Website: apple
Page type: billing-address
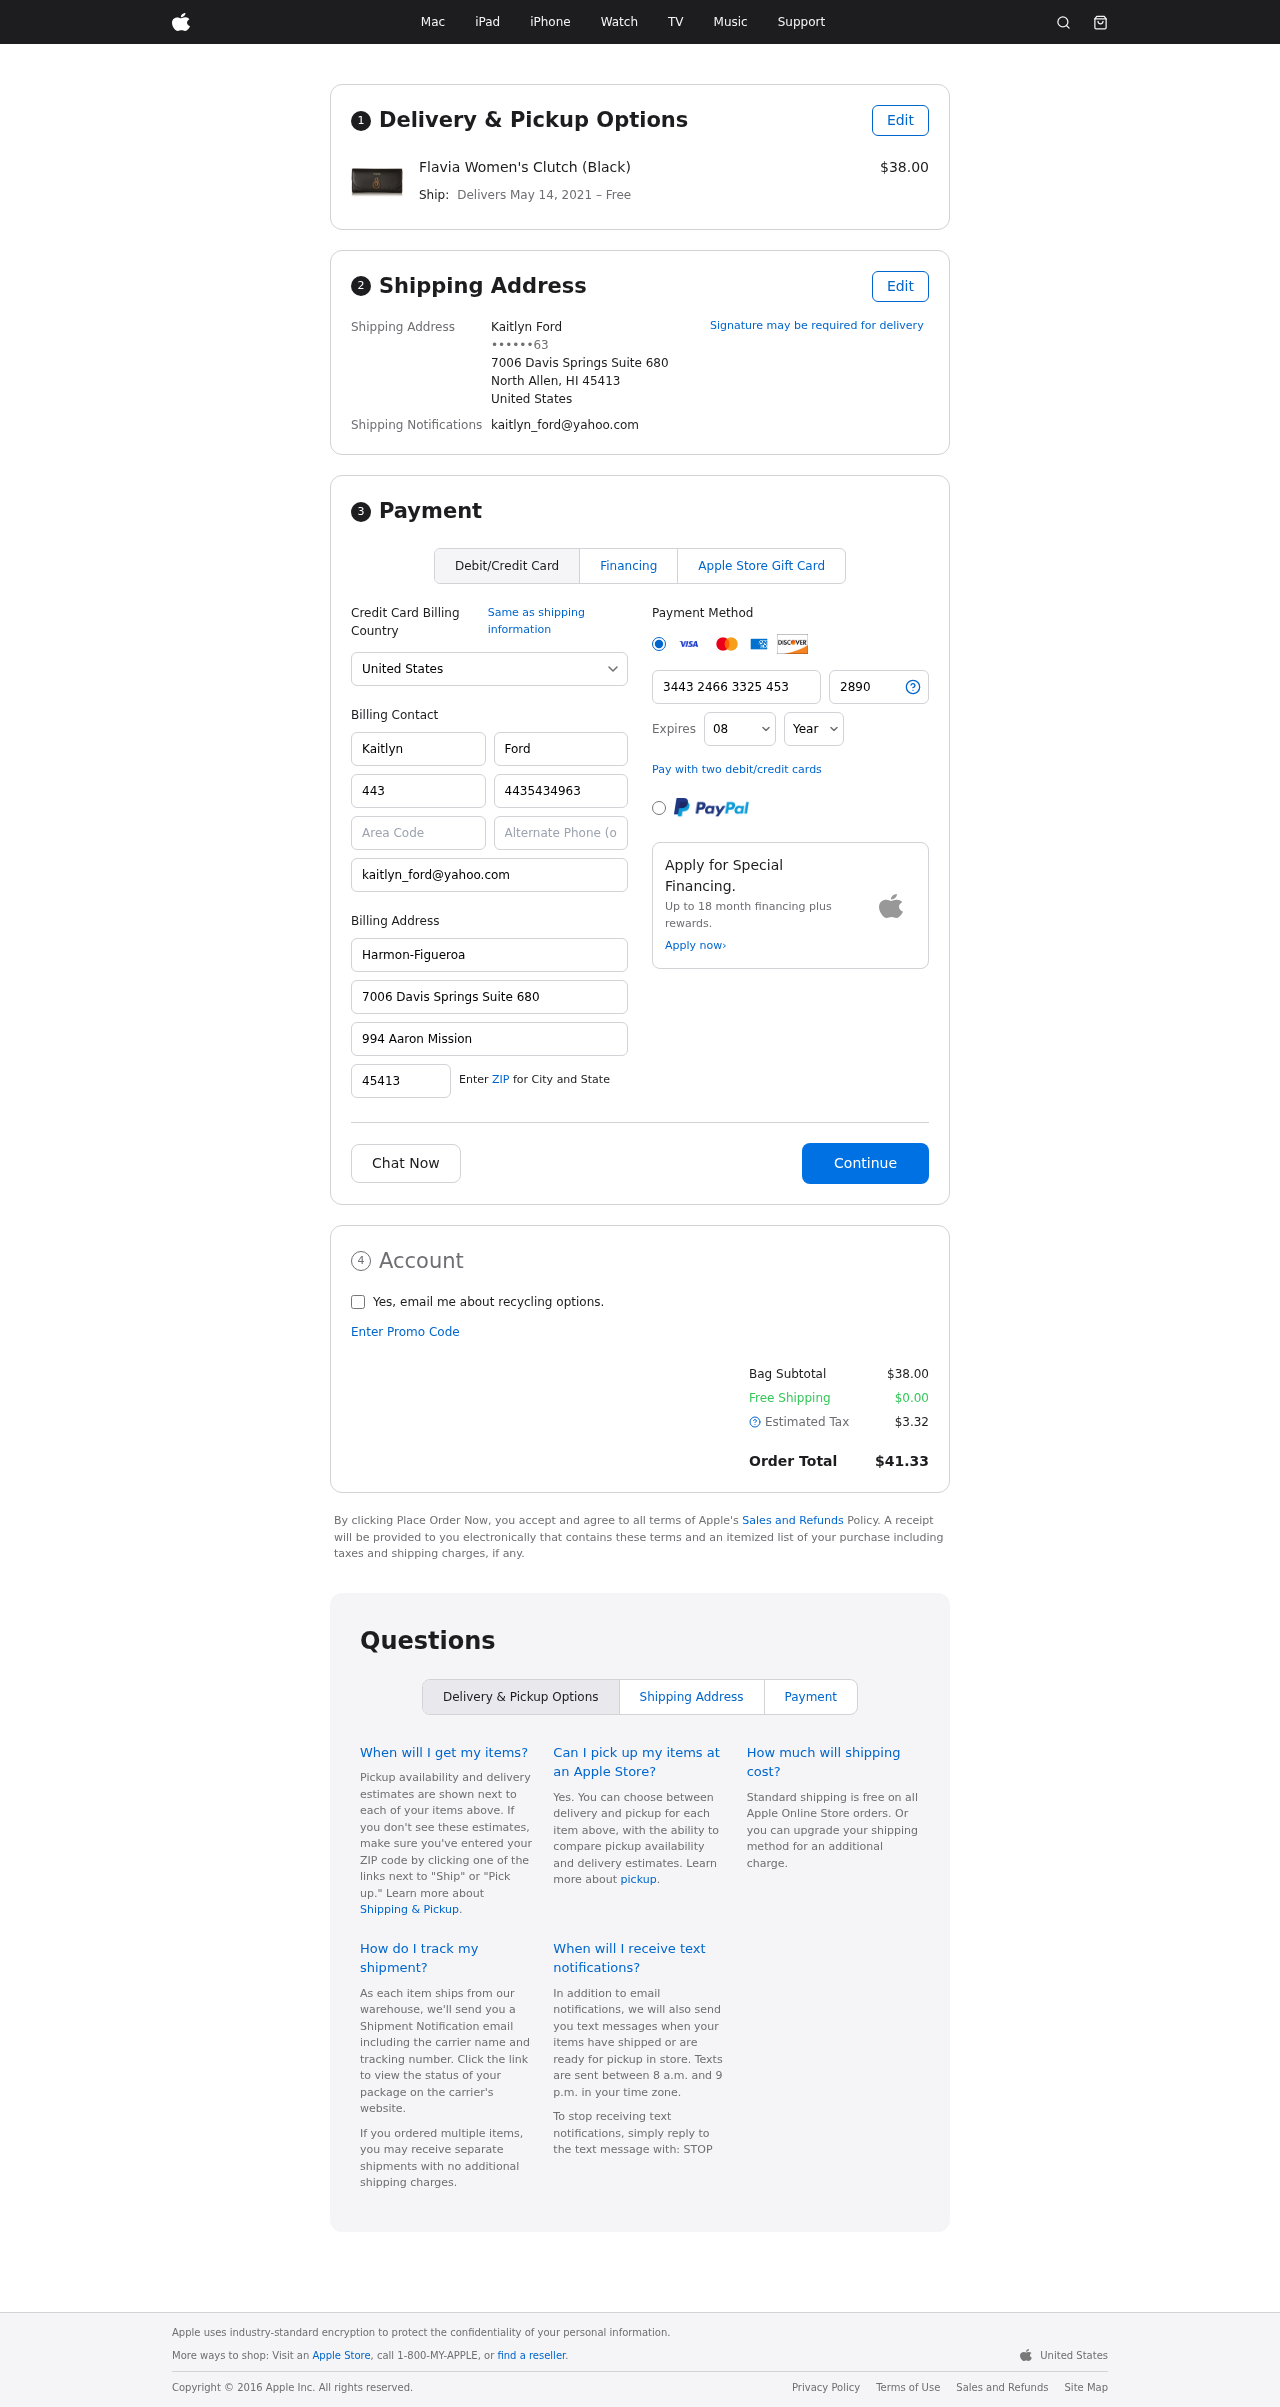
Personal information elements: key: PII_CARD_CVV
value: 2890
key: PII_CARD_EXPIRY_MONTH
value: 08
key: PII_CARD_EXPIRY_YEAR
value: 28
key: PII_CARD_NUMBER
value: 3443 2466 3325 453
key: PII_CITY_STATE_ZIP
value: North Allen, HI 45413
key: PII_COUNTRY
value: United States
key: PII_EMAIL
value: kaitlyn_ford@yahoo.com
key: PII_FULLNAME
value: Kaitlyn Ford
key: PII_STREET
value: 7006 Davis Springs Suite 680
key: PII_PHONE_MASKED
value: ••••••63
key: PII_BILLING_FIRSTNAME
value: Kaitlyn
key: PII_BILLING_LASTNAME
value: Ford
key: PII_BILLING_PHONE_AREA
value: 443
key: PII_BILLING_PHONE
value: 4435434963
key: PII_BILLING_EMAIL
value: kaitlyn_ford@yahoo.com
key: PII_BILLING_COMPANY
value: Harmon-Figueroa
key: PII_BILLING_STREET
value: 7006 Davis Springs Suite 680
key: PII_BILLING_STREET2
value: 994 Aaron Mission
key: PII_BILLING_POSTCODE
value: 45413
Product elements: key: PRODUCT1_NAME
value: Flavia Women's Clutch (Black)
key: PRODUCT1_PRICE
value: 38
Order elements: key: ORDER_DELIVERY_DATE
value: May 14, 2021
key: ORDER_SUBTOTAL
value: $38.00
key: ORDER_SHIPPING_COST
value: $0.00
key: ORDER_TAX
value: $3.32
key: ORDER_TOTAL
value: $41.33